Interaction volume radius: 5 \u00c5
Interaction volume height: 10 \u00c5
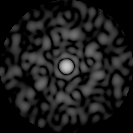
Disorder parameter: 0.8387